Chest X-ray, PA view. Patient: 20 years old, sex F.
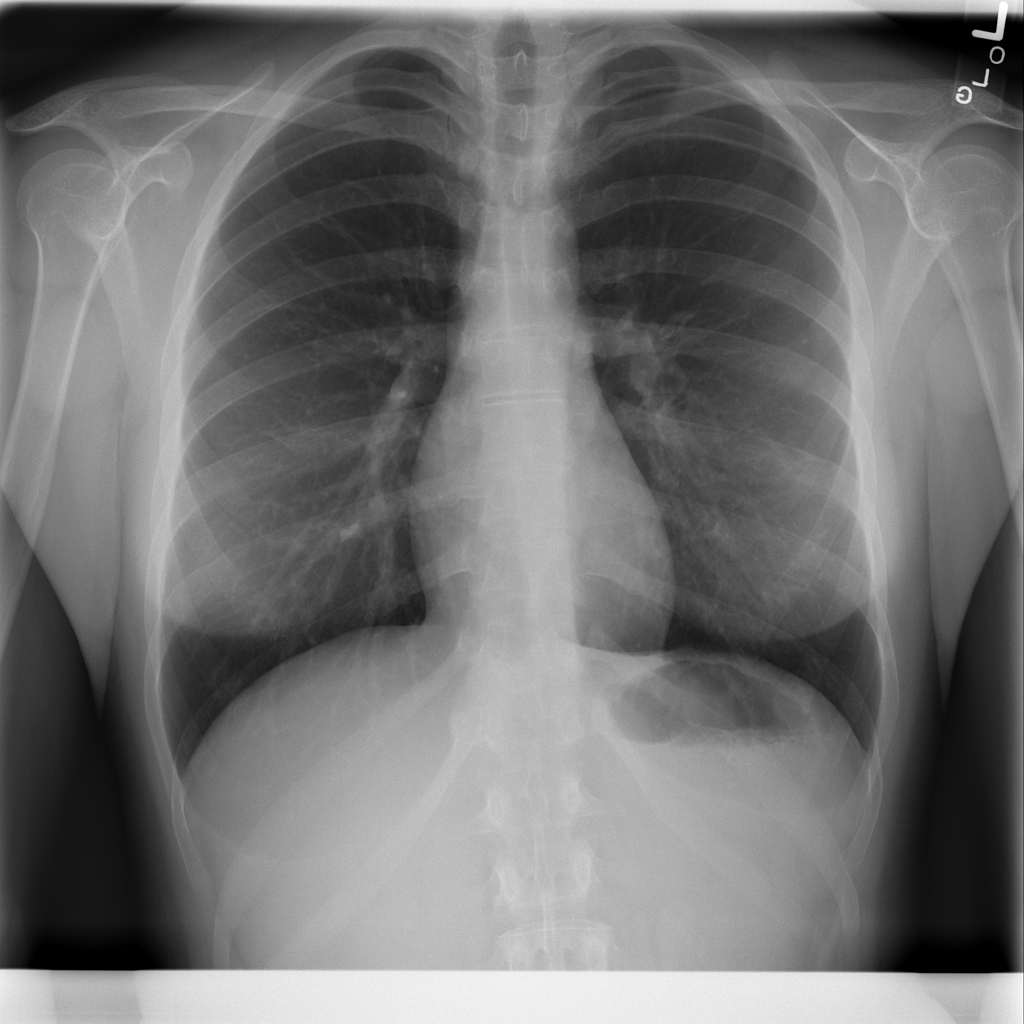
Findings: No Finding